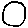
Label: circle